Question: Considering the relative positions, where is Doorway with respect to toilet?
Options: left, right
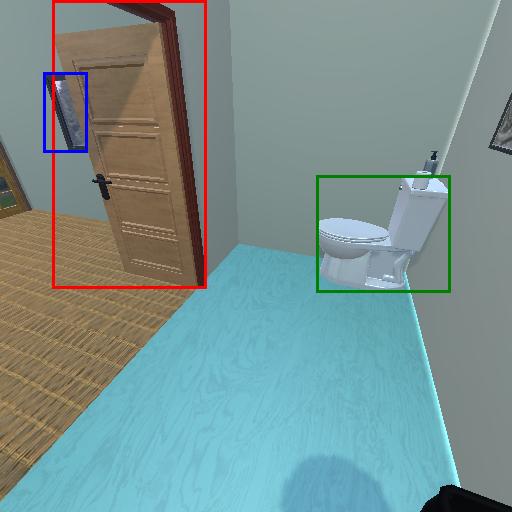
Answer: left